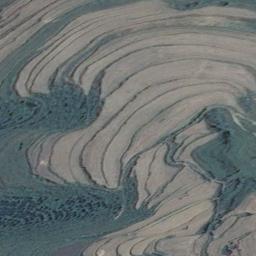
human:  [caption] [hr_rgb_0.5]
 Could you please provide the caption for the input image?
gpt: There are no crops on the terraces in the picture .

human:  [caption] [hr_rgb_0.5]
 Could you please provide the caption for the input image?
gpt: A large layer of brown and green mixed terraces .

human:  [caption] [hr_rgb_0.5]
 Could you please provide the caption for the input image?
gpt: There are bare and green terrace .

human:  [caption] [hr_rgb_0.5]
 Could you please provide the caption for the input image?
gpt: There are many green plants on the terrace .

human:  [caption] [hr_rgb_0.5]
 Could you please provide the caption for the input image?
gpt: There are green meadows beside the terraces .